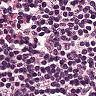
Metastatic tissue present: no